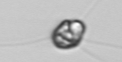
Label: flagellate_morphotype1